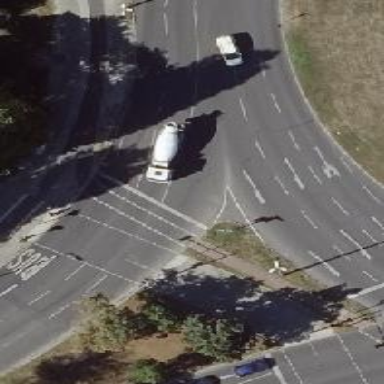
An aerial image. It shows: Crossing with traffic signals and central island.